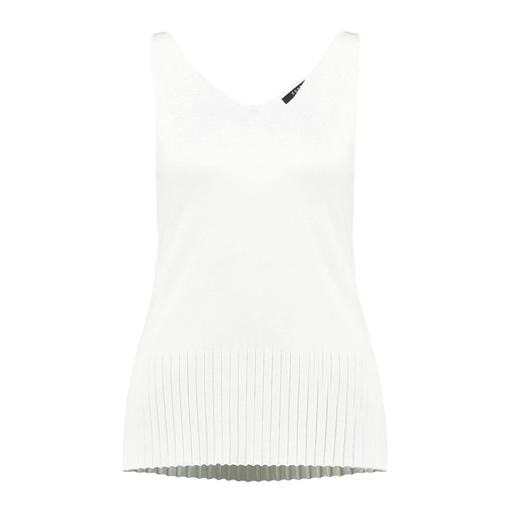
white freya shine rib swing vest, white bellevue tank top, white pure tank top, white background